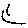
Label: moon